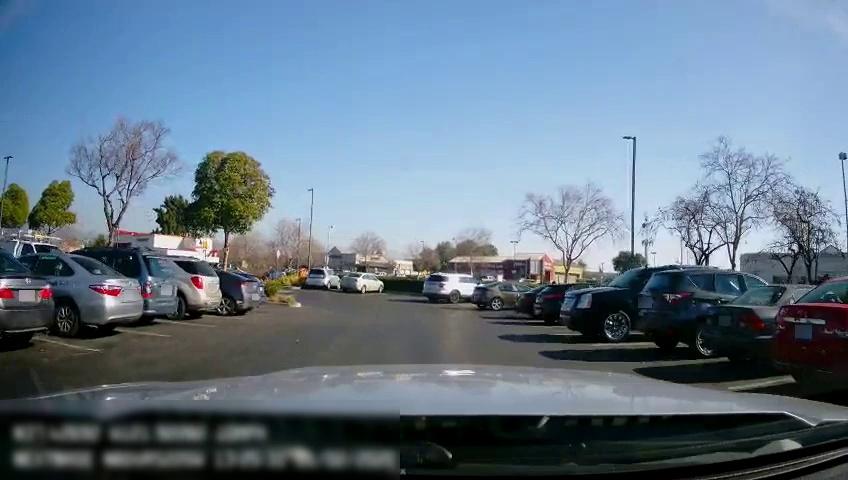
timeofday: Day
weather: Sunny
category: Drivable Space
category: Vehicles | Car
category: Vehicles | Car
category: Vehicles | Truck
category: Vehicles | SUV
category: Vehicles | Van
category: Vehicles | Car
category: Vehicles | Car
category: Vehicles | SUV
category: Vehicles | Car
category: Vehicles | SUV
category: Vehicles | Car
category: Vehicles | Car
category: Vehicles | SUV
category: Vehicles | SUV
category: Vehicles | SUV
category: Vehicles | Car
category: Vehicles | Car